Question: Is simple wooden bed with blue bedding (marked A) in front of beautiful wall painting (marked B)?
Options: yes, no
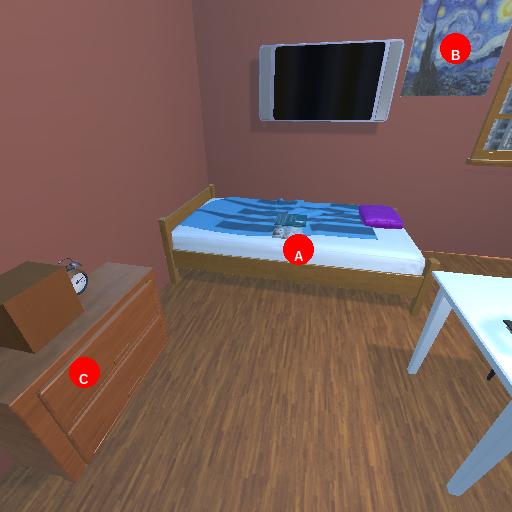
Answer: yes